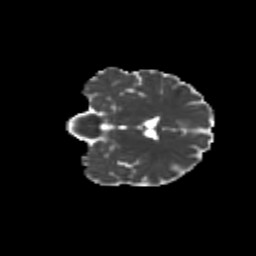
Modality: MD
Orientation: coronal
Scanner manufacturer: siemens
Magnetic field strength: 3 T
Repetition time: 9.2 s
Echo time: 0.084 s